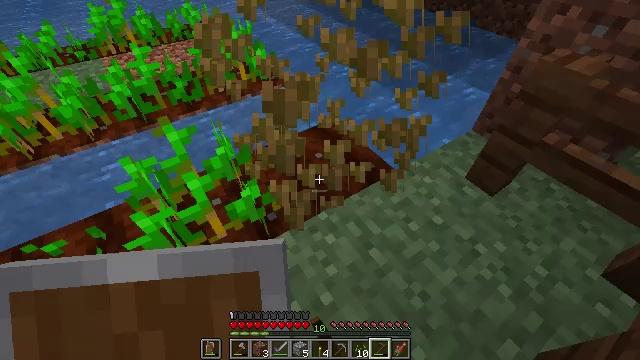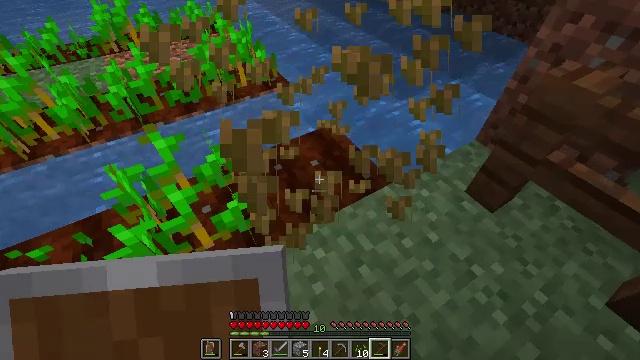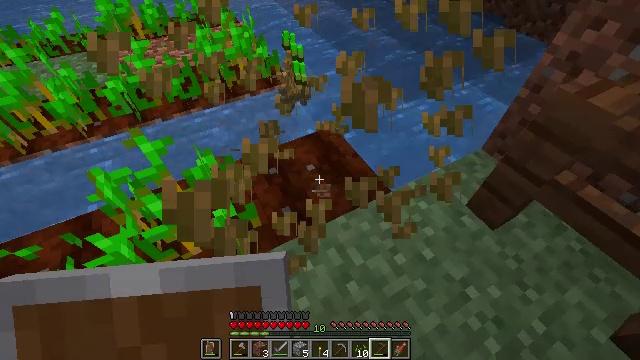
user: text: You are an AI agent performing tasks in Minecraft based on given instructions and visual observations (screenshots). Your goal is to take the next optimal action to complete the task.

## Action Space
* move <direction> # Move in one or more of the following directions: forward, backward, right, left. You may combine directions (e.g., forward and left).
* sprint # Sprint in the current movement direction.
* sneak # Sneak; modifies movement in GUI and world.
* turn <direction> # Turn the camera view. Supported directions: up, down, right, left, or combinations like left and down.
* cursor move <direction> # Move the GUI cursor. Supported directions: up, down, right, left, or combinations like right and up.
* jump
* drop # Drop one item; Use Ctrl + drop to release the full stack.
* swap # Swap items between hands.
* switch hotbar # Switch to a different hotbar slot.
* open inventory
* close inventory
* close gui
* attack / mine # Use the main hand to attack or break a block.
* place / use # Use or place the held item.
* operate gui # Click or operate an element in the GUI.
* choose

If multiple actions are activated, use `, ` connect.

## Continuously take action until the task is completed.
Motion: motion action
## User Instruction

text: Collect wheat crops.
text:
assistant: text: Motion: move forward and move right, turn left
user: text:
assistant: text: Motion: move forward and move right, turn left and down
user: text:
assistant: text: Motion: no_op